Question: I am using MVC4 DatabaseFirst with EF 5.
I get this exception: "The specified type member 'Password' is not supported in LINQ to Entities."

My code:
> Auto generated class by EF using DB First approach
'''
// auto-generated-class
public partial class webpages_Users
{
public int UserId { get; set; }
public string UserName { get; set; }
public string Email { get; set; }
public virtual ICollection<webpages_UsersMenus> webpages_UsersMenus { get; set; }
public virtual ICollection<webpages_Roles> webpages_Roles { get; set; }
}
'''
Then I created a partial class with a Password property. This will always return blank value and the value will be set from the view.
'''
[MetadataType(typeof(webpages_Users_MD))]
public partial class webpages_Users
{
public string Password { get {return ""; } }
class webpages_Users_MD
{
}
}
'''
In below line I get exception when I am using Password property:
'''
var userList = repository.webpages_Users.Select(x => new { x.UserId, x.UserName, x.Password, x.Email }).ToList(); // Error!!!
'''
However, below works fine without password property
'''
var userList = repository.webpages_Users.Select(x => new { x.UserId, x.UserName, x.Email }).ToList(); // No error here. All ok.
'''
Note: I have to use Select() or something to excude icollection list otherwise jquery used in my view will give error.
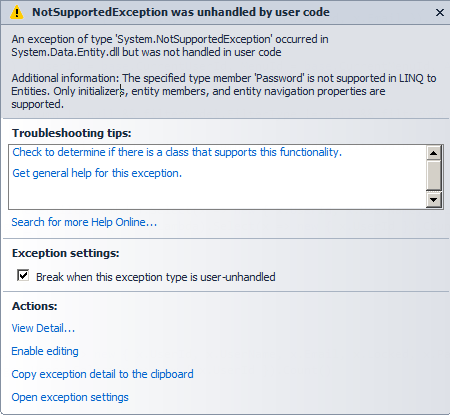
Answer: I would like to share the answer so anyone struggling with the same issue could refer to this.
In partial class, the password should be get set so when the form is posted, the controller will get the property value mapped.
'''
public string Password { get; set; }
'''
And in the controller when returning the list to view replace x.Password with Password = "":
'''
repository.webpages_Users.Select(x => new { x.UserId, x.UserName, Password = "", x.Email }).ToList();
'''
Blank value will be set for the password property and will be returned to the view.
Then the jQuery in the view can set the password property and when the form will be posted,
webpages_Users.Password value will be accessible